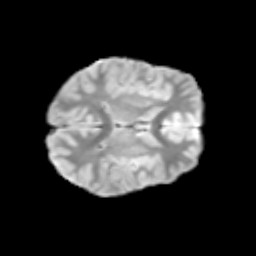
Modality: T2w
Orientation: axial
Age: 11
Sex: female
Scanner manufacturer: siemens
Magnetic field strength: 3 T
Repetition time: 3.8 s
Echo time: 0.07 s